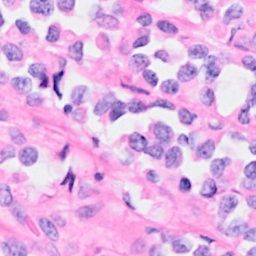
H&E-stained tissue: Breast